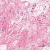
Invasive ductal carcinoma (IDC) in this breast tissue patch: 0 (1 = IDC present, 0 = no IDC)